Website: macys
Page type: customer-info-address
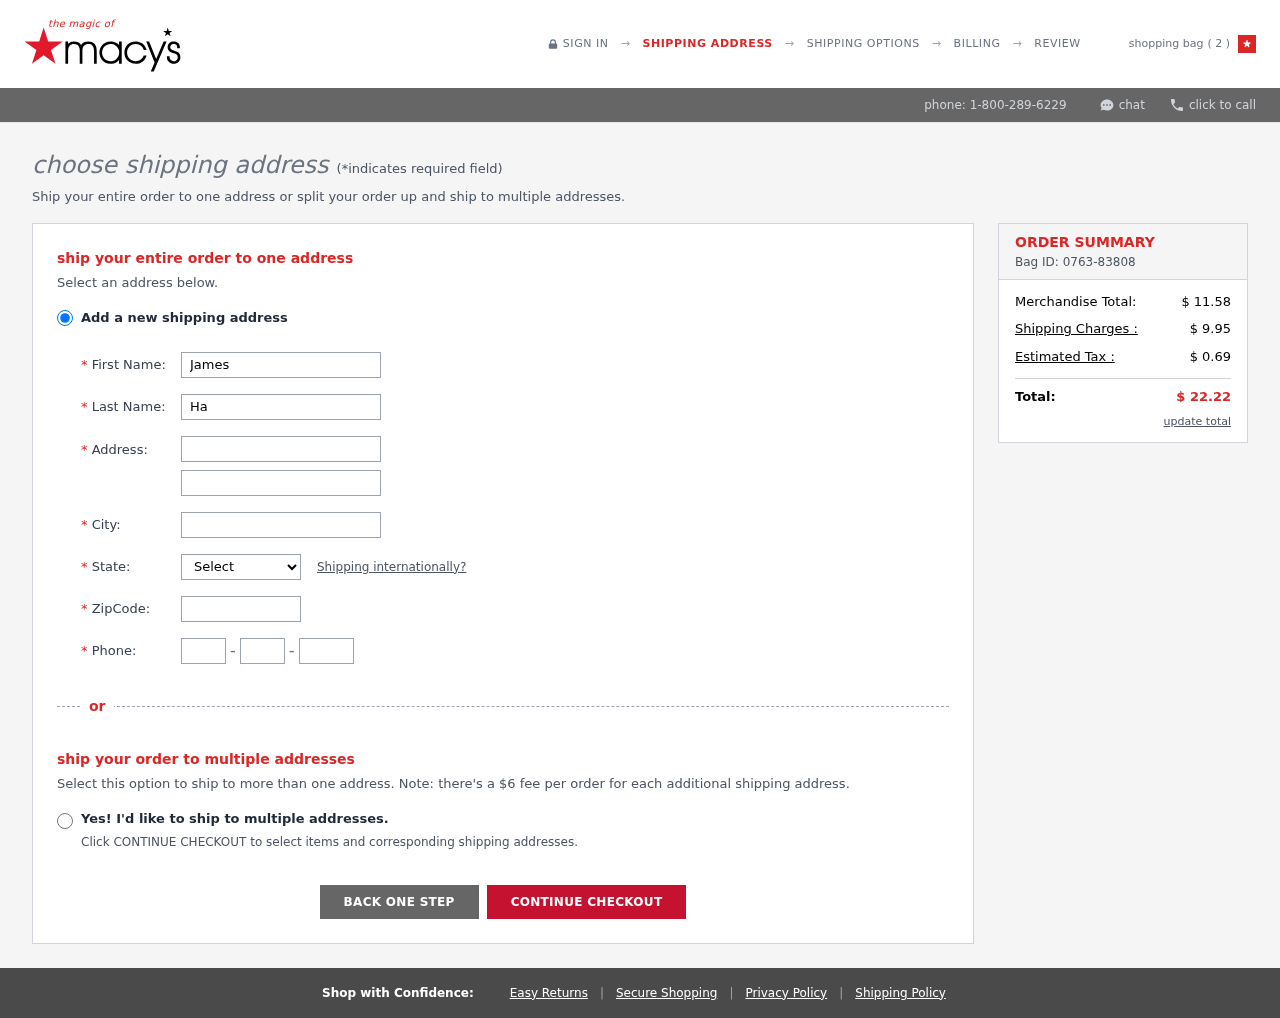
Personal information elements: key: PII_CITY
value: Cookton
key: PII_FIRSTNAME
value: James
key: PII_LASTNAME
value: Hamilton
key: PII_PHONE_AREA
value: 884
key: PII_PHONE_PREFIX
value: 201
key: PII_PHONE_SUFFIX
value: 9164
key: PII_POSTCODE
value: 19644
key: PII_STATE_ABBR
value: MP
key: PII_STREET
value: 38368 Stacy Plaza Suite 927
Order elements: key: ORDER_NUM_ITEMS
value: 2
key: ORDER_ID
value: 0763-83808
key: ORDER_SUBTOTAL
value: $ 11.58
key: ORDER_SHIPPING_COST
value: $ 9.95
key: ORDER_TAX
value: $ 0.69
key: ORDER_TOTAL
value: $ 22.22